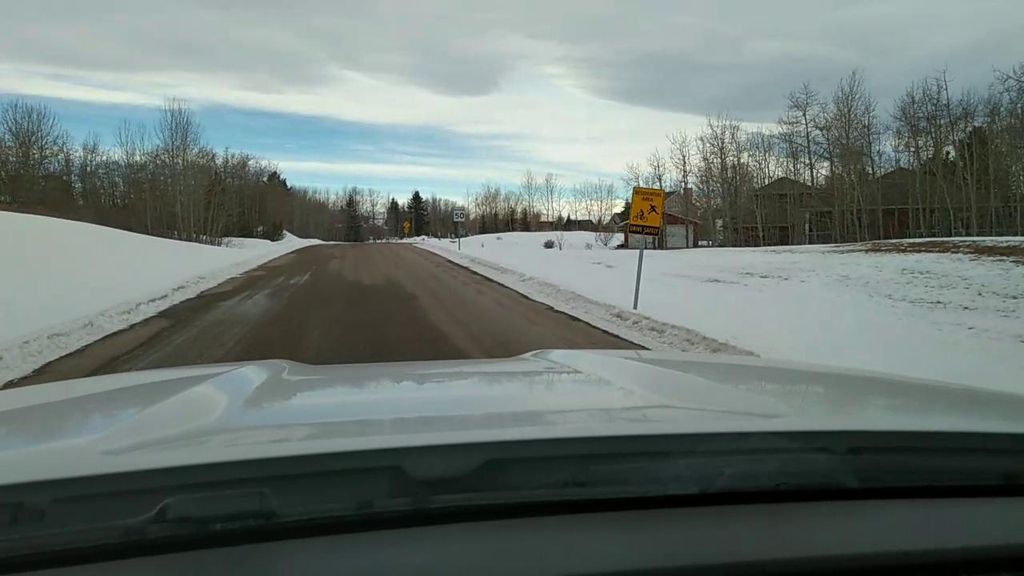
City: calgary